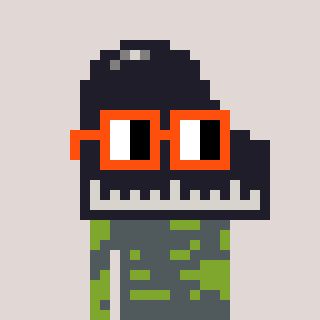
a pixel art character with square orange glasses, a piano-shaped head and a slimegreen-colored body on a warm background